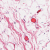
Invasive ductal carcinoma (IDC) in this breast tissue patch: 0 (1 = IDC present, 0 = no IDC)